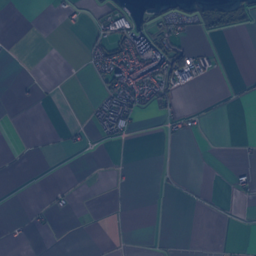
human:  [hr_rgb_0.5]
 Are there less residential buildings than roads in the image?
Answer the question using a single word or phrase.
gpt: no

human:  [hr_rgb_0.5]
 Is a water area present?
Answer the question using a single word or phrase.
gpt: yes

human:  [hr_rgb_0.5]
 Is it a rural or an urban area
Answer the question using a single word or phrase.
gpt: urban

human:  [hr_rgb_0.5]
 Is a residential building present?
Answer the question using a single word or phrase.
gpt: yes

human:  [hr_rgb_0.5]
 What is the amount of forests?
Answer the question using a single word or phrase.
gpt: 52

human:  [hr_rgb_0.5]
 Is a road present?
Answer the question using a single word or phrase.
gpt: yes

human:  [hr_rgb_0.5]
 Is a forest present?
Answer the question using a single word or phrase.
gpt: yes

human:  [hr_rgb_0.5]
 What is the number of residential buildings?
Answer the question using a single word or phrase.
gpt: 1464

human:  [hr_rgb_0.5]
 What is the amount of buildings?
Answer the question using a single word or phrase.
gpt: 1522

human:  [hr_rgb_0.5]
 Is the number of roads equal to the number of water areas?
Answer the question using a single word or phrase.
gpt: no

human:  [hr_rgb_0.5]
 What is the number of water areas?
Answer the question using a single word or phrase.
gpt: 14

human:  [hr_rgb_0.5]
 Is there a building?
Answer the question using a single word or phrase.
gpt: yes

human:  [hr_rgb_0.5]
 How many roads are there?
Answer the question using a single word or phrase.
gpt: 241

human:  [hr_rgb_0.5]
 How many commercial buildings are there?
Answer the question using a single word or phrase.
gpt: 51

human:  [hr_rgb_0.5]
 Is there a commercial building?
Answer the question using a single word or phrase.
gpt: yes

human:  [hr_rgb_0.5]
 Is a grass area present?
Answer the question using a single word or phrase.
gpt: yes

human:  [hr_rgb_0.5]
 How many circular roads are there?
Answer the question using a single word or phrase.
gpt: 0

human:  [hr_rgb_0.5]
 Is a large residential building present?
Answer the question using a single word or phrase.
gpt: no

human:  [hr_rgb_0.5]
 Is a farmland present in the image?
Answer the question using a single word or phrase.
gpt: yes

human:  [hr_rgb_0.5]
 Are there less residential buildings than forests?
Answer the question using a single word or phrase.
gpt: no

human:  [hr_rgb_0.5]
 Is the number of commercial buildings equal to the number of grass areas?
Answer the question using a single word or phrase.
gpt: no

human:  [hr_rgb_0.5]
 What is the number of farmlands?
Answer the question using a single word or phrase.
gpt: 42

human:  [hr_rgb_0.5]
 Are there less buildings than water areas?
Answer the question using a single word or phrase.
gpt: no

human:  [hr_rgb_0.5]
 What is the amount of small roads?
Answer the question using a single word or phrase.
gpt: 253

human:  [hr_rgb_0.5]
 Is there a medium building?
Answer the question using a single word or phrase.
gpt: yes

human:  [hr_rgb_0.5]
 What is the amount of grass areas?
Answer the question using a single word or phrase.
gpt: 94

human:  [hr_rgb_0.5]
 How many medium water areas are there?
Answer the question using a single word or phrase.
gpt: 2

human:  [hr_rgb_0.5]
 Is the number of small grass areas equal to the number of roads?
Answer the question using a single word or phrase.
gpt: no

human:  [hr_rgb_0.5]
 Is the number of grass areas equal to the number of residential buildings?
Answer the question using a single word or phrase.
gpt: no

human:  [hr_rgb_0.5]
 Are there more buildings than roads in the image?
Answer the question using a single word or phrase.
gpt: yes

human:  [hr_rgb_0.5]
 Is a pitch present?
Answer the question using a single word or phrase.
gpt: yes

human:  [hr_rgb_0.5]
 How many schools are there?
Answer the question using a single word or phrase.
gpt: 1

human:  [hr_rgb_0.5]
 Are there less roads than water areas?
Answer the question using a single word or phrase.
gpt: no

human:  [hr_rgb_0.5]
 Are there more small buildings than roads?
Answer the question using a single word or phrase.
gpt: yes

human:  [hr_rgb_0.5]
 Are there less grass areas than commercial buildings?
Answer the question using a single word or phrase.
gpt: no

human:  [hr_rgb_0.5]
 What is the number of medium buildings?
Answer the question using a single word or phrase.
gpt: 9

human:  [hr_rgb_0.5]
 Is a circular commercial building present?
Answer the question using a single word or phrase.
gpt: no

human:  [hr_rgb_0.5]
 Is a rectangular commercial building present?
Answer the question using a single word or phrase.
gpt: yes

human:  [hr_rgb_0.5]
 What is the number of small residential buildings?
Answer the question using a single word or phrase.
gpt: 1459

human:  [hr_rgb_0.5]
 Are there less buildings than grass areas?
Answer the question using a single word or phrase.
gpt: no

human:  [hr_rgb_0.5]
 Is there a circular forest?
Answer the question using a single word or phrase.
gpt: yes

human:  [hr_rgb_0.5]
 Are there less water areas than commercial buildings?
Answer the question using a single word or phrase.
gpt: yes

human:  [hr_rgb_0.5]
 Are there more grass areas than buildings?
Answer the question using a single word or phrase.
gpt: no

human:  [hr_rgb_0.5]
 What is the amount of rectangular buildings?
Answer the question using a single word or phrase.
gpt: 1092

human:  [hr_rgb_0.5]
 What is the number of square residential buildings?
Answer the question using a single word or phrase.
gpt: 3

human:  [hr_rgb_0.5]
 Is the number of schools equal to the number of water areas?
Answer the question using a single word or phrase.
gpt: no

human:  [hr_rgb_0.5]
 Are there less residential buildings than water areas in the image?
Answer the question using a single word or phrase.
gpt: no

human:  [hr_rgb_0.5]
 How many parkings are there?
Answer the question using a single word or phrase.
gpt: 5

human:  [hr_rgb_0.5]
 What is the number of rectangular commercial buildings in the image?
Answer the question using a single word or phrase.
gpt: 31

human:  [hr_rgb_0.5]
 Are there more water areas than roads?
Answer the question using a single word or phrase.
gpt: no

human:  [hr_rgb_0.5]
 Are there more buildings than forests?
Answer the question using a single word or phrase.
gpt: yes

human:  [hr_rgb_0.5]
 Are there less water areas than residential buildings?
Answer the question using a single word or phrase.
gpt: yes

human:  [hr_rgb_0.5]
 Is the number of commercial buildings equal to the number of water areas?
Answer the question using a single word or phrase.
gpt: no

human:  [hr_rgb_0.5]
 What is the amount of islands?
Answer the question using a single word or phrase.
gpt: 1

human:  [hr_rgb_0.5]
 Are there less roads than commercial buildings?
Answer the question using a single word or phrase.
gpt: no

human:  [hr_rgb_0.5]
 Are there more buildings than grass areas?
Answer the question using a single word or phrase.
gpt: yes

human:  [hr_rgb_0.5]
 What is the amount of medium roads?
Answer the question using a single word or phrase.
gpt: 0

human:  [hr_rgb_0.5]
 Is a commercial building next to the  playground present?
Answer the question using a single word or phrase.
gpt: yes

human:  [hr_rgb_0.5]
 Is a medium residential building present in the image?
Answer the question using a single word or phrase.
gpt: yes

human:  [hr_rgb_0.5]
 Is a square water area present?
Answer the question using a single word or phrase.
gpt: yes

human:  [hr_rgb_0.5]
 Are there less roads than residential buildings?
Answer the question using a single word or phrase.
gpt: yes

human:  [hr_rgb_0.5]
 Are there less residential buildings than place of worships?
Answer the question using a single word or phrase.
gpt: no

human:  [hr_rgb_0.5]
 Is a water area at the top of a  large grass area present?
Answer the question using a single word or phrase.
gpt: yes

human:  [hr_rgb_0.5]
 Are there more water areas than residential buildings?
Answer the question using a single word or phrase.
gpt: no